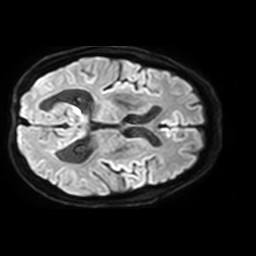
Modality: TRACE
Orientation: axial
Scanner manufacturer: philips
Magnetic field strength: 3 T
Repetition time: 4.363 s
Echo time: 0.05944 s